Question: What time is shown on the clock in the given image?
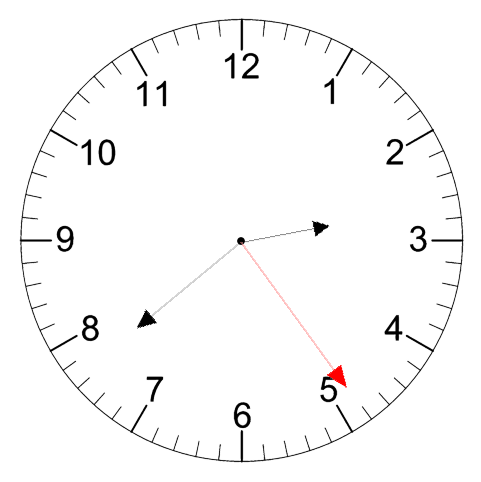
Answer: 02:38:24